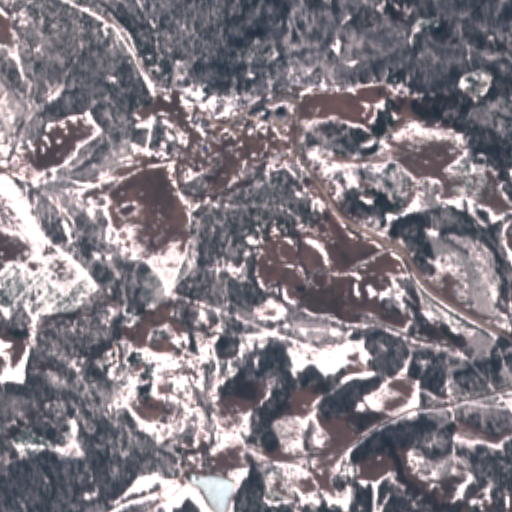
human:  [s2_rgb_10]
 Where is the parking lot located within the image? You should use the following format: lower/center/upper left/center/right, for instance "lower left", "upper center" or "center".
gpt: The parking lot is located in the upper center of the image.
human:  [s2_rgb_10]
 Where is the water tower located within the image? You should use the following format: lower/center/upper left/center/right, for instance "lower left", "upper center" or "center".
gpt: The water tower is located in the upper center of the image.
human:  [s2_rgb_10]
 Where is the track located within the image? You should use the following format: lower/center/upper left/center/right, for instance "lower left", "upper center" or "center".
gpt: There is no track in the image.